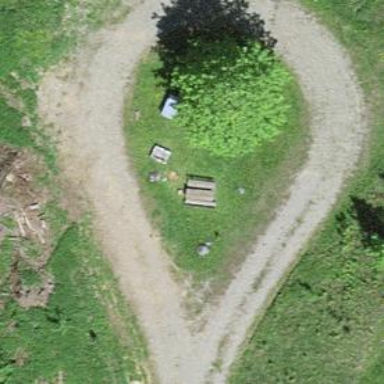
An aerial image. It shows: Bench for seating.